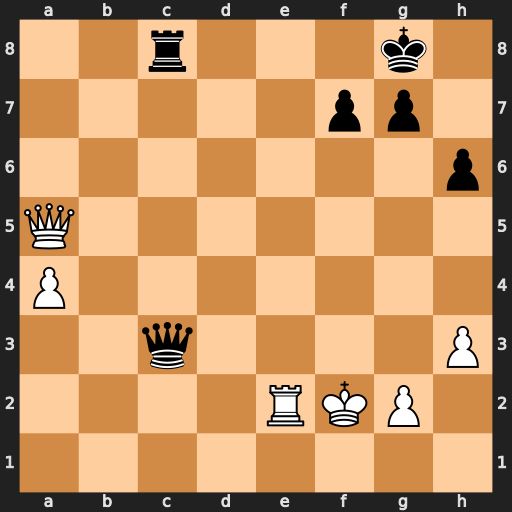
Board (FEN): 2r3k1/5pp1/7p/Q7/P7/2q4P/4RKP1/8
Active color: w
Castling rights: -
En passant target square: -
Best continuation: Re8+ Rxe8 Qxc3